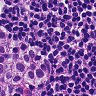
Metastatic tissue present: yes